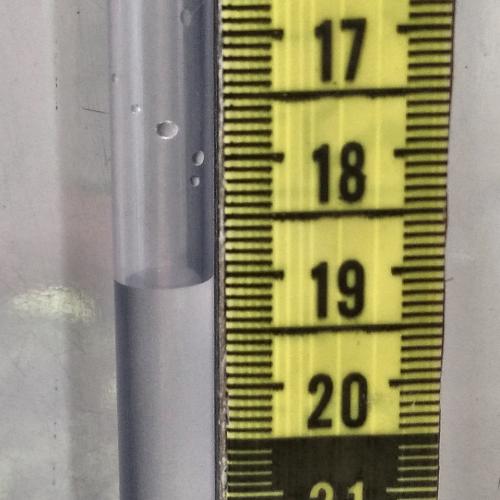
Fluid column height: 19.0 cm